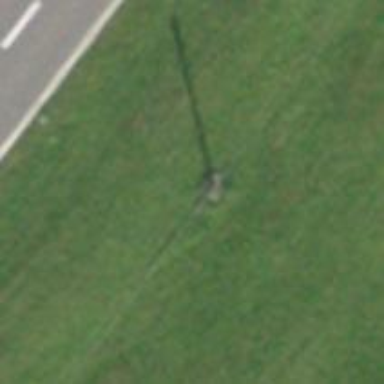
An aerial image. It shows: Power pole.